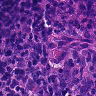
Metastatic tissue present: no